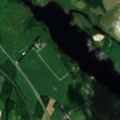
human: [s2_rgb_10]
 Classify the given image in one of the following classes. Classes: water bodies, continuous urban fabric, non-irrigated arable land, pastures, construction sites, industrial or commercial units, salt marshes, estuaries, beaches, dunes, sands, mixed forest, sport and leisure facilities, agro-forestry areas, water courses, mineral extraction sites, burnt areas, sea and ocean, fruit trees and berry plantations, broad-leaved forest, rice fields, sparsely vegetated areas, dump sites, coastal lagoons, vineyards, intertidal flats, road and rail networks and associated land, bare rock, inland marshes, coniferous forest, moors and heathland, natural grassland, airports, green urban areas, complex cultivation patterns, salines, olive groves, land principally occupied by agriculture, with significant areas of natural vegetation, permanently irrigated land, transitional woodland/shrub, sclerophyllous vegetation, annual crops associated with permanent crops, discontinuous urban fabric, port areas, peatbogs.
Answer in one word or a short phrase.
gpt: discontinuous urban fabric, non-irrigated arable land, land principally occupied by agriculture, with significant areas of natural vegetation, broad-leaved forest, mixed forest, water bodies